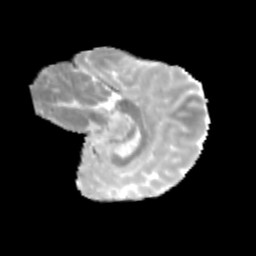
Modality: MD
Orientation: sagittal
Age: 11
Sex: male
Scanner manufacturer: siemens
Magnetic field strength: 3 T
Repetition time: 3.8 s
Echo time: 0.07 s